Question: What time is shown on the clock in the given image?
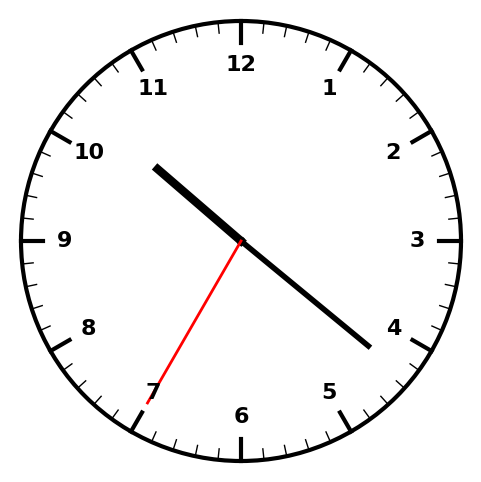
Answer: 10:21:35